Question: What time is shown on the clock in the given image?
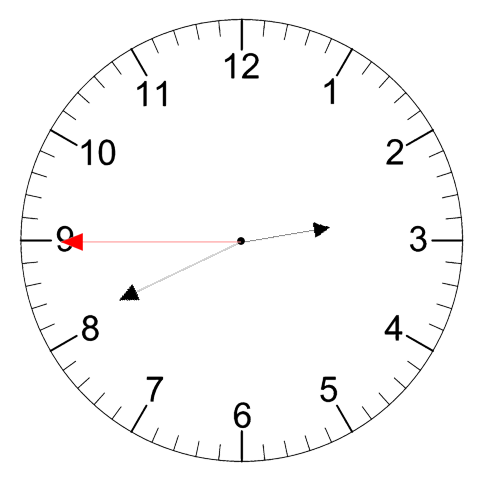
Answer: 02:40:45